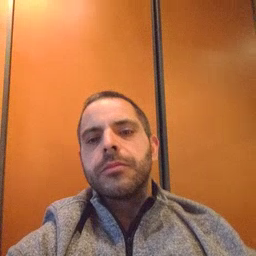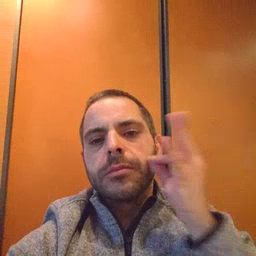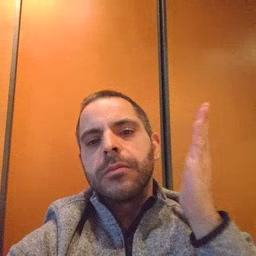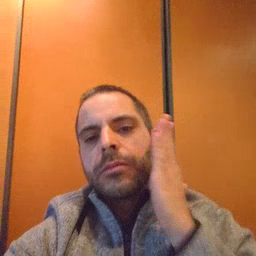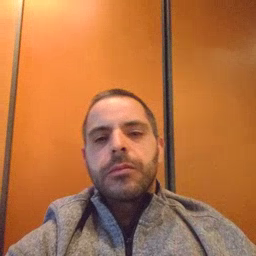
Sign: bee